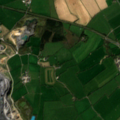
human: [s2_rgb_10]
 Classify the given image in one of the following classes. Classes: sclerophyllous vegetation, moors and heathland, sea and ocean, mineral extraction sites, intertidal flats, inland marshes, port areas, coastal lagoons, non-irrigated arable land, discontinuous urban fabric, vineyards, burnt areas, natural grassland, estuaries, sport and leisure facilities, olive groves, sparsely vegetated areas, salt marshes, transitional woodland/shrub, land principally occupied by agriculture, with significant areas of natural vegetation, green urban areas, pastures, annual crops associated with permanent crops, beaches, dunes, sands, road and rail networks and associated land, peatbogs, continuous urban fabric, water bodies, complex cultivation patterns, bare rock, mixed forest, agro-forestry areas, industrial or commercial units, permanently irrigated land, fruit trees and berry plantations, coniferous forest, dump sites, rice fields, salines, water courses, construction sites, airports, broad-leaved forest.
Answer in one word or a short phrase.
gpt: mineral extraction sites, pastures